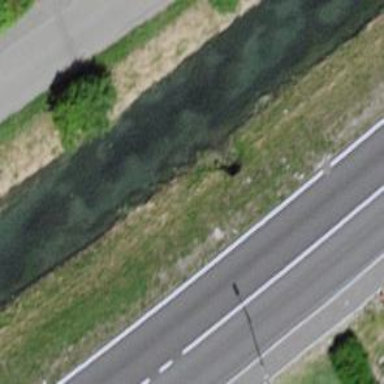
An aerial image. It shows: Culvert tunnel crossing ditch waterway.